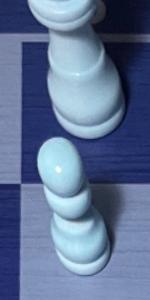
Label: Pawn_White